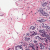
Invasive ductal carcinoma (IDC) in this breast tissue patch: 0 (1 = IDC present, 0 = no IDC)